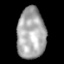
Tissue: lung
Cell type: Epithelial cells
Senescence score: 0.2287
Nuclear area (px): 1420
Mean DAPI intensity: 169.315